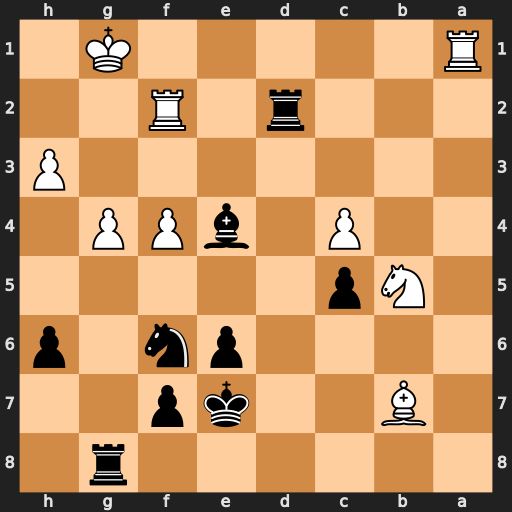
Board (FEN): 6r1/1B2kp2/4pn1p/1Np5/2P1bPP1/7P/3r1R2/R5K1
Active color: b
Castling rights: -
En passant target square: -
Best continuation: Rxf2 Kxf2 Bxb7